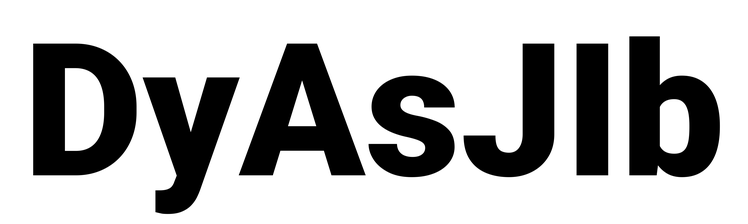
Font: Roboto_Black